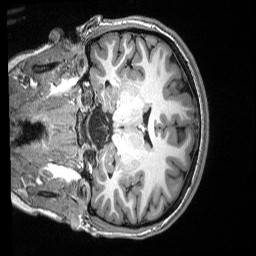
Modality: T1w
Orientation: coronal
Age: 15
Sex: female